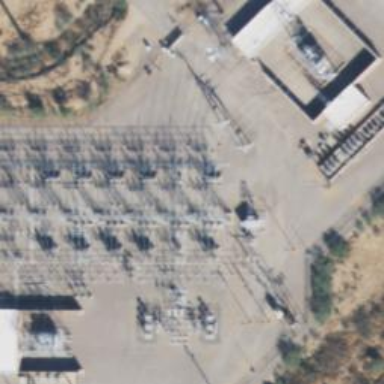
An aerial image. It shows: Switch used for power control.